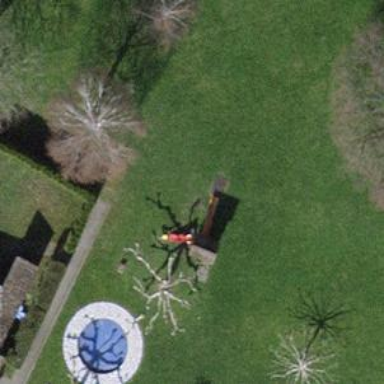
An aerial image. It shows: Playground featuring slide.